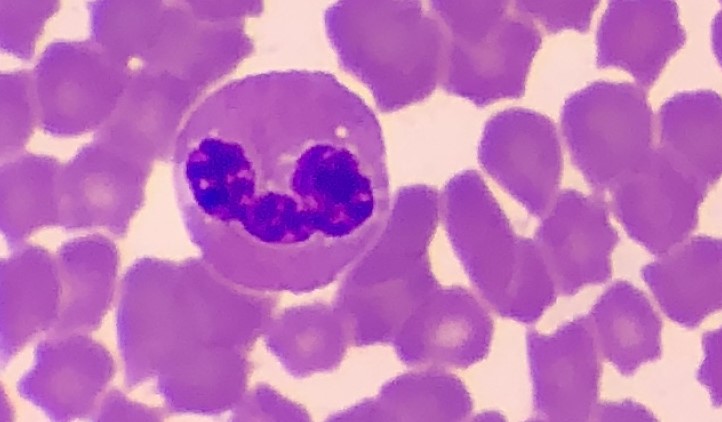
White blood cell type: Eosinophil